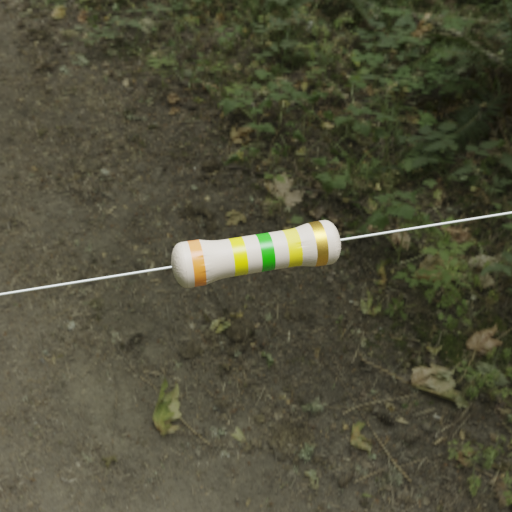
Resistor colour bands (in order): orange, yellow, green, yellow, gold